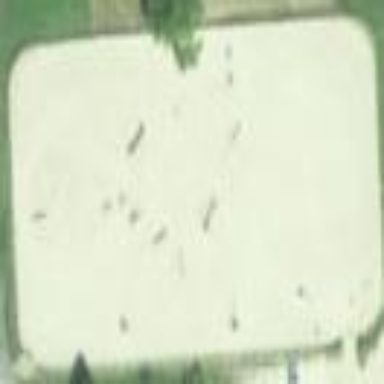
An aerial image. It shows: Fenced equestrian pitch for leisure land.